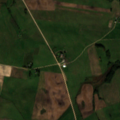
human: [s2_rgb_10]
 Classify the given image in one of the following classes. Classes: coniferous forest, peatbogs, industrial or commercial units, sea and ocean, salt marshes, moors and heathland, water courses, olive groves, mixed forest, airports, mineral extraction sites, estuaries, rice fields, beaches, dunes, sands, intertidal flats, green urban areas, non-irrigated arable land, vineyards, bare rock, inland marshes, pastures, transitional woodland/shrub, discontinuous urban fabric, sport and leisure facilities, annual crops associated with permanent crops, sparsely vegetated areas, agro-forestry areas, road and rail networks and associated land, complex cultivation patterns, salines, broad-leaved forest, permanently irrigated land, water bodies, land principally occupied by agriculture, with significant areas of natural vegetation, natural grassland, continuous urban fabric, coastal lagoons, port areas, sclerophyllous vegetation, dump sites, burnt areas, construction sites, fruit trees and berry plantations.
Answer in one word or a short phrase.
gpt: non-irrigated arable land, pastures, land principally occupied by agriculture, with significant areas of natural vegetation